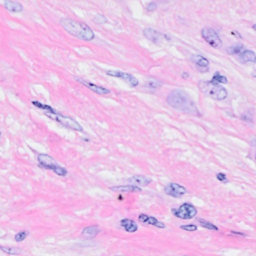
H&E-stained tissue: Breast